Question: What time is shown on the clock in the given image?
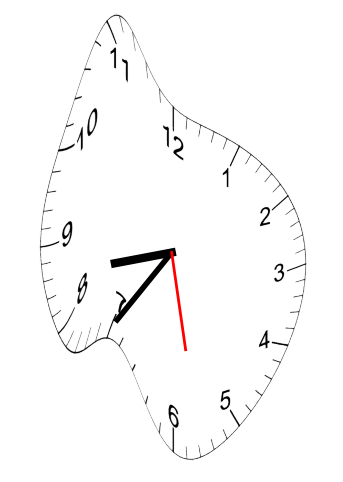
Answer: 08:35:28